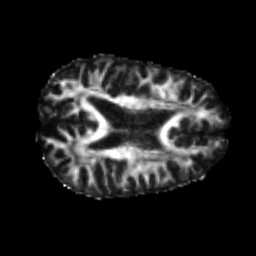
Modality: FA
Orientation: axial
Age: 26
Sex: male
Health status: healthy
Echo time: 0.074 s